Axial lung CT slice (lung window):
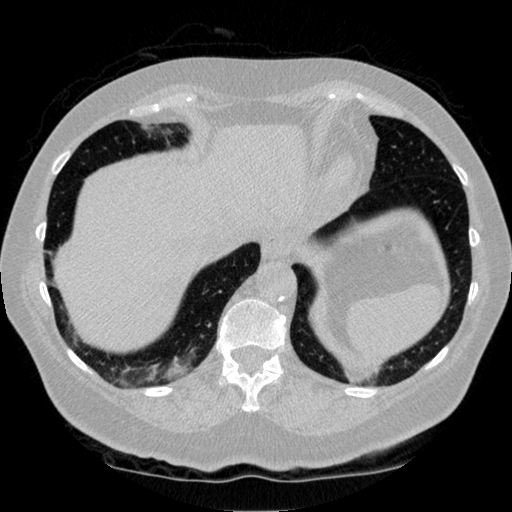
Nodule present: no